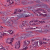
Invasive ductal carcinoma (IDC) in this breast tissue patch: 1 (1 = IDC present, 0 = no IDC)